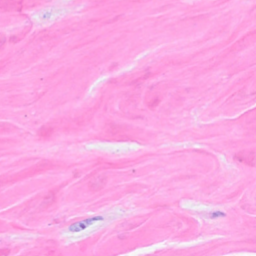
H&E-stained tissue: Breast